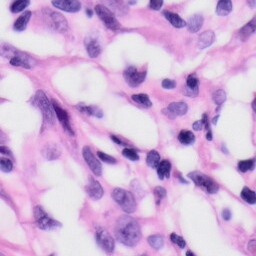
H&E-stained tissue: Skin